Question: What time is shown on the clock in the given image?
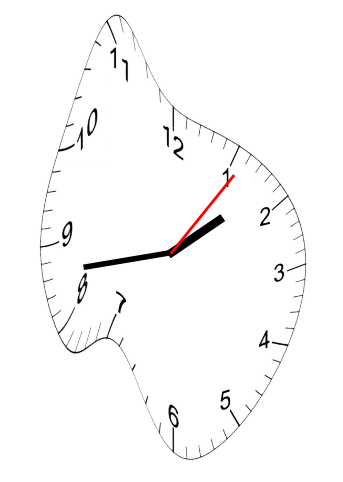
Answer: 01:43:06